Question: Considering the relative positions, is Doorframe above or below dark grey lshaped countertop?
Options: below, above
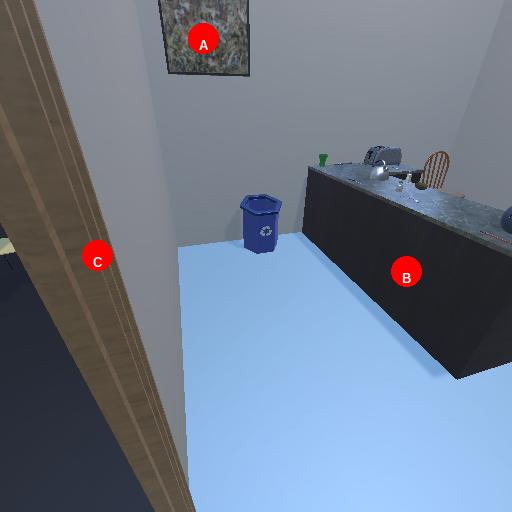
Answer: below